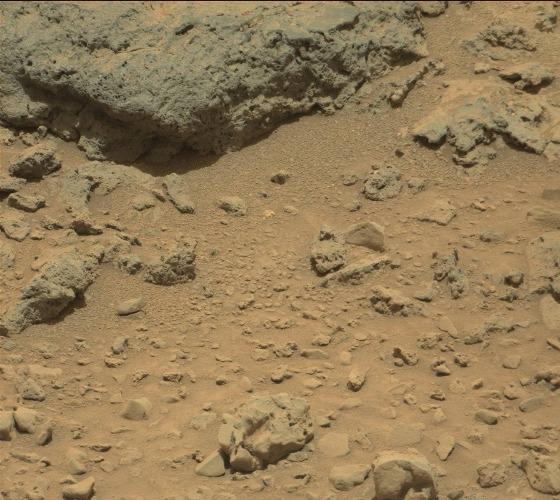
Terrain classes present: Bedrock, Gravel / Sand / Soil, Rock, Shadow